Interaction volume radius: 5 \u00c5
Interaction volume height: 15 \u00c5
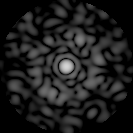
Disorder parameter: 0.8342